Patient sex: M
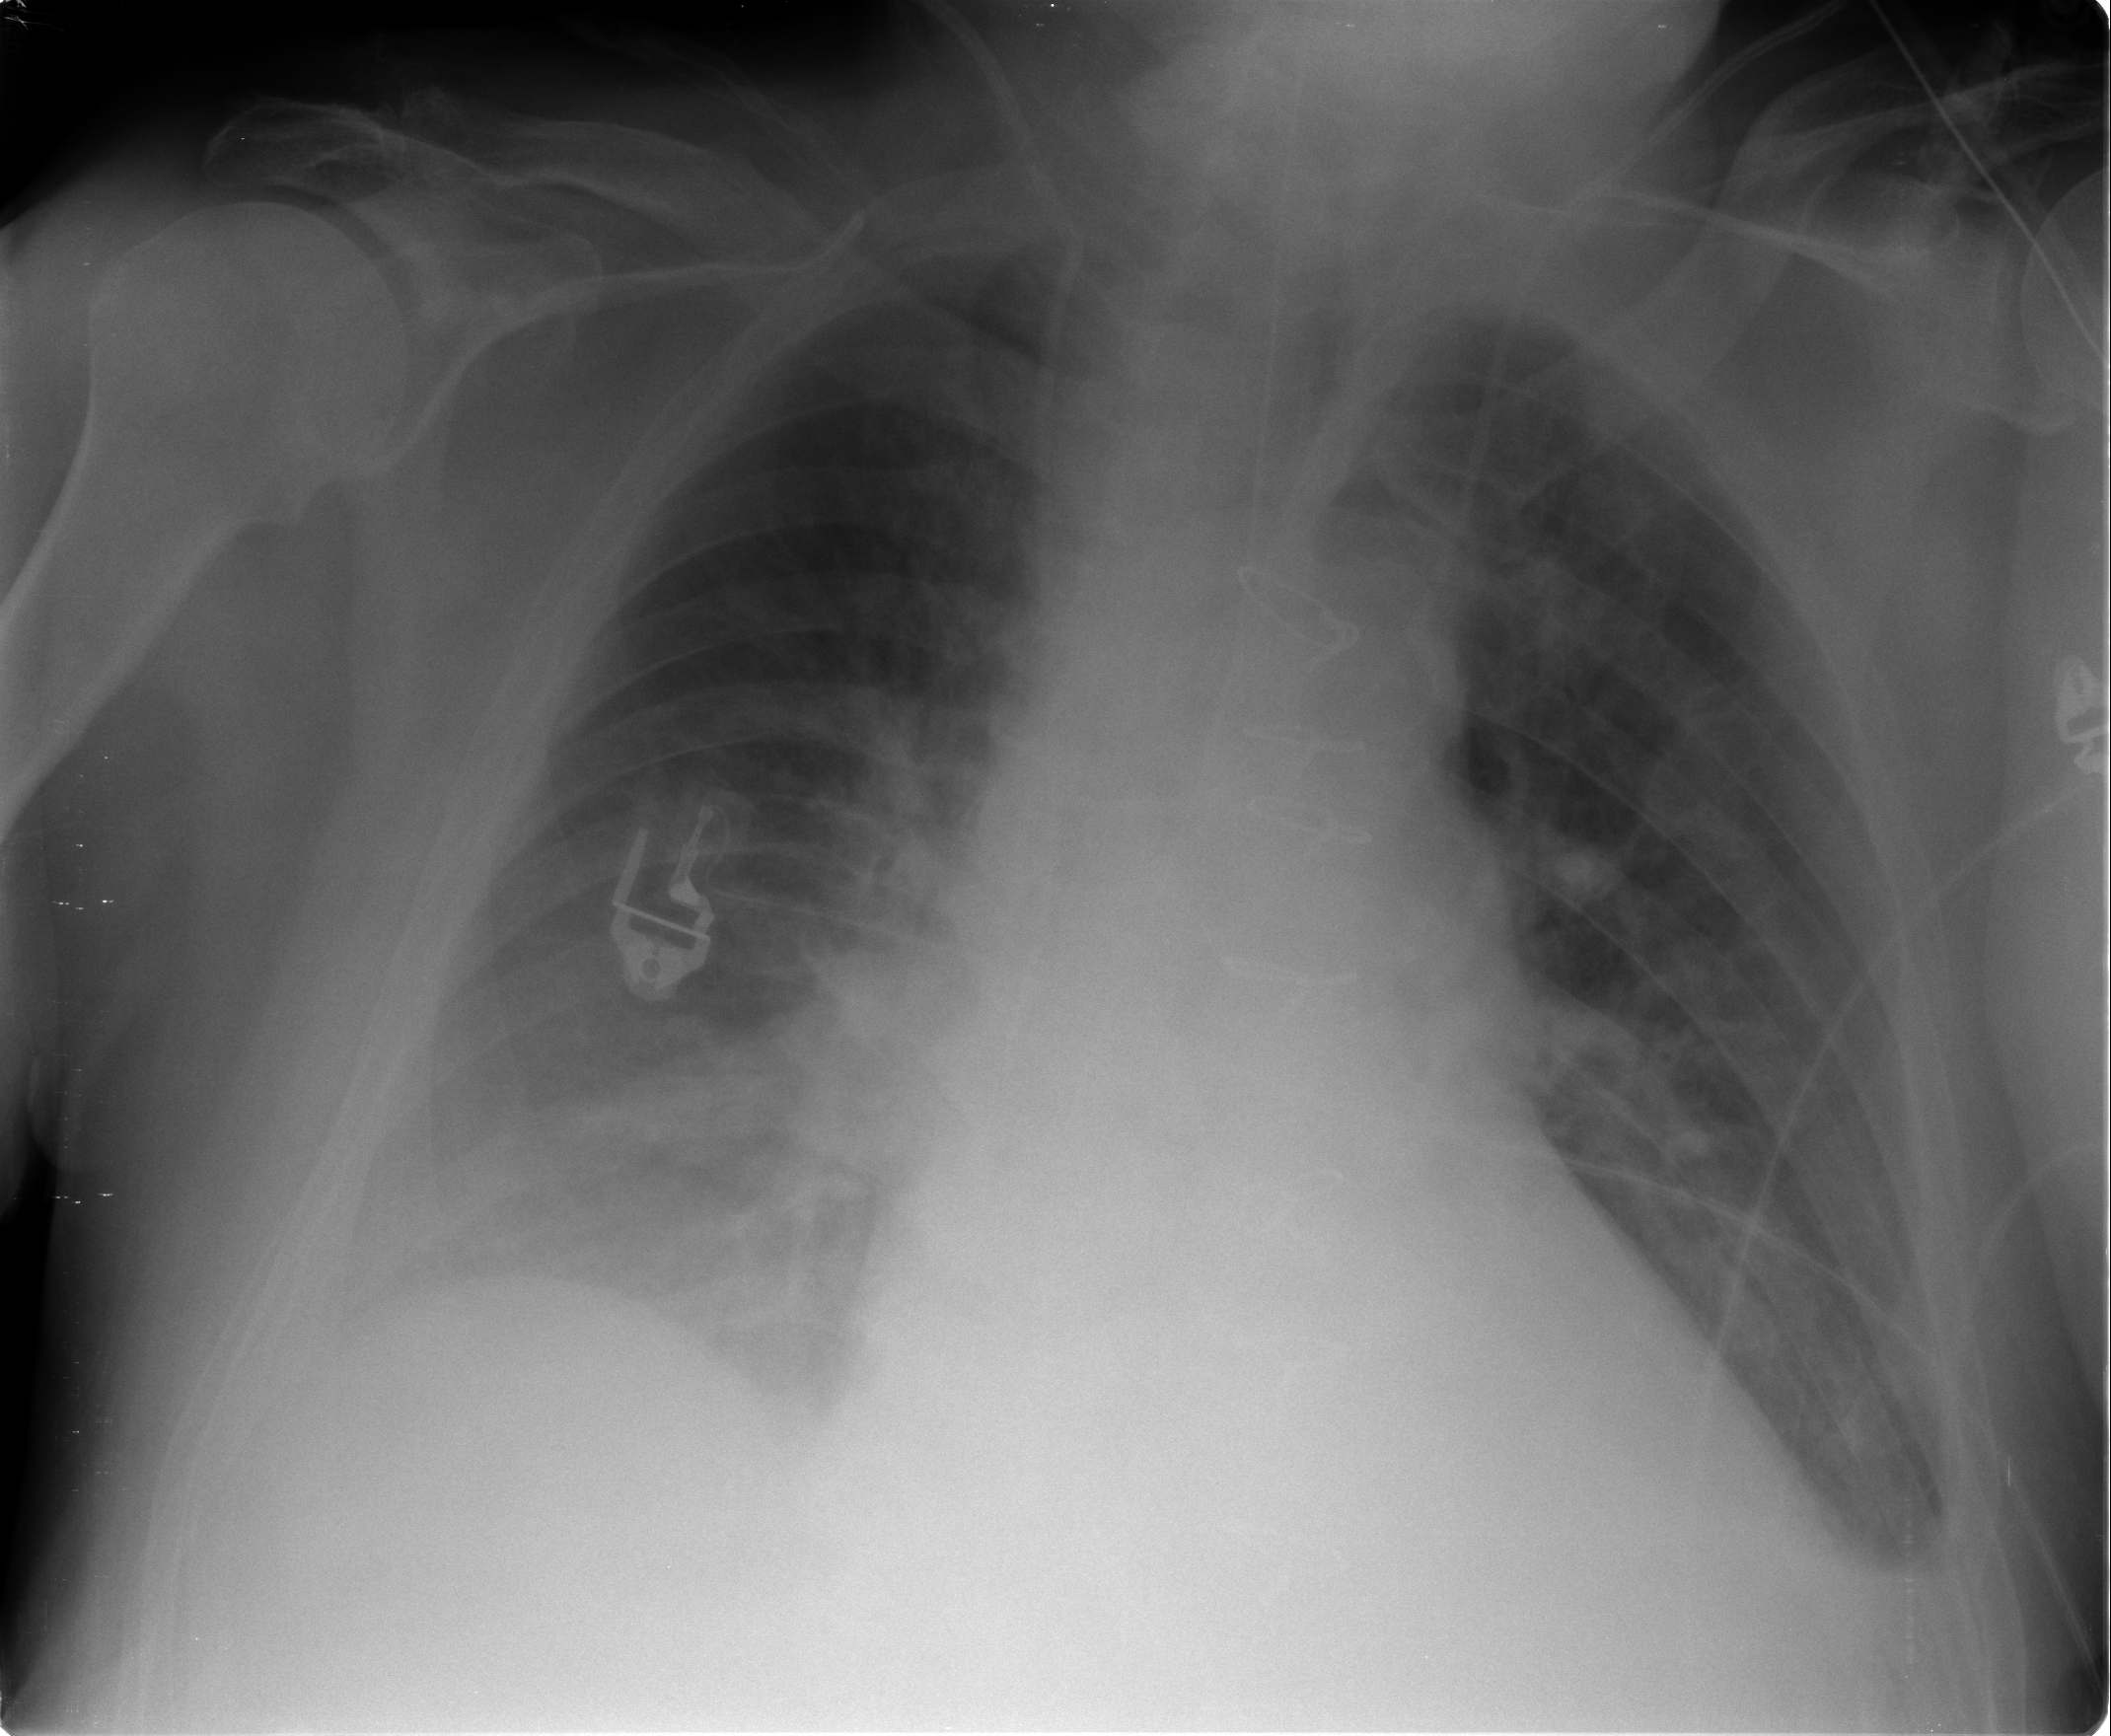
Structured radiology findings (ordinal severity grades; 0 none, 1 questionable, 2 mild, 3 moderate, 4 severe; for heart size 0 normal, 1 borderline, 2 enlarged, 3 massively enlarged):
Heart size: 2
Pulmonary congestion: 2
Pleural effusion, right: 2
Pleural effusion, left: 2
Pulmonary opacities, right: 2
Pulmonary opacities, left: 0
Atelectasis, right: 2
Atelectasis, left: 2